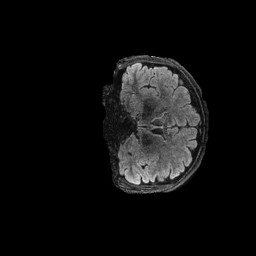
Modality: FLAIR
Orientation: coronal
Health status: ill
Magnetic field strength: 3 T